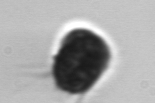
Label: Mesodinium